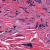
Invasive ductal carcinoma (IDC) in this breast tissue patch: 1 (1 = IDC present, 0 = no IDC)